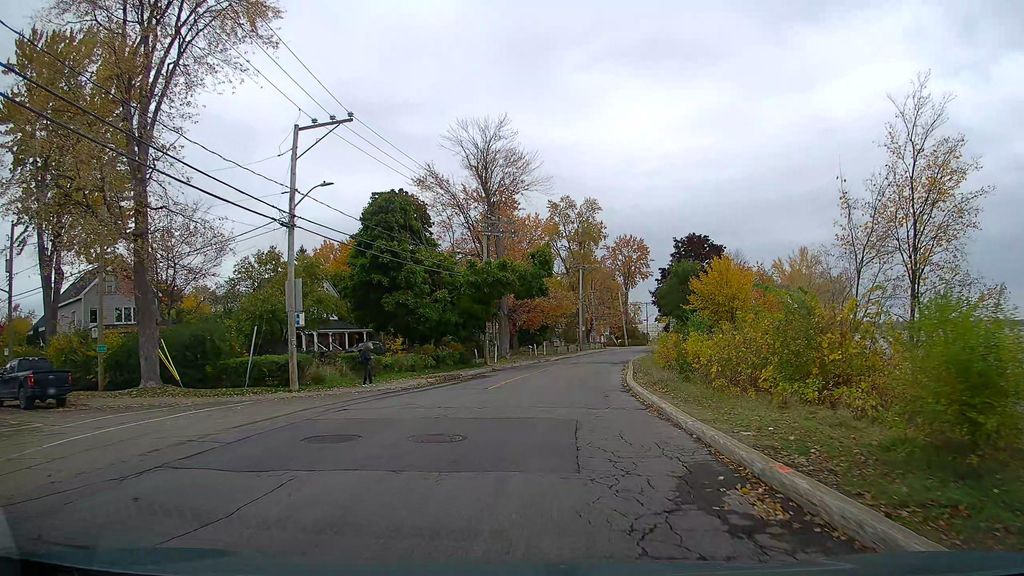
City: montreal